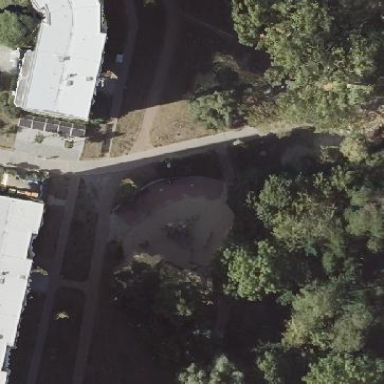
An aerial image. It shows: Playground area for leisure land.